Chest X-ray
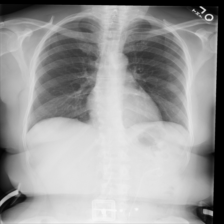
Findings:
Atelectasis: negative
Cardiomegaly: negative
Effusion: negative
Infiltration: negative
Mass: negative
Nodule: negative
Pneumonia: negative
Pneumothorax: negative
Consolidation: negative
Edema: negative
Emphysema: negative
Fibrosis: negative
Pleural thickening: negative
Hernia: negative